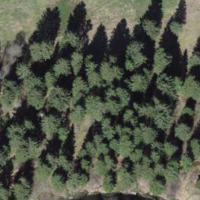
EUNIS habitat code: 44
Species observed at this site:
Caltha palustris
Geum rivale
Menyanthes trifoliata
Sorbus aucuparia
Ajuga reptans
Succisa pratensis
Oxalis acetosella
Silene dioica
Filipendula ulmaria